Aerial crown-view tile of a tropical tree (Barro Colorado Island, Panama), acquired 20240716:
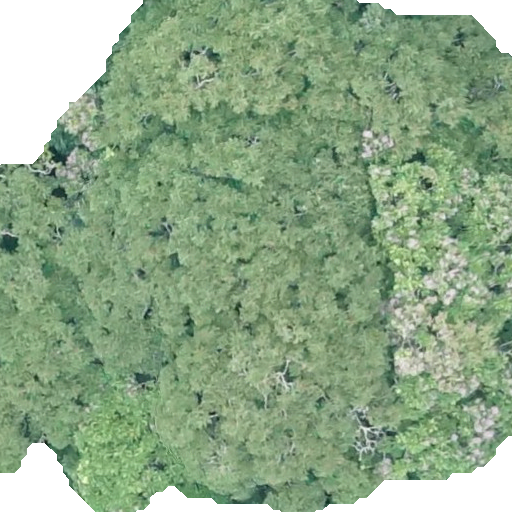
Species: Dipteryx oleifera
GBIF accepted scientific name: Dipteryx oleifera
Crown area: 441.472 m²